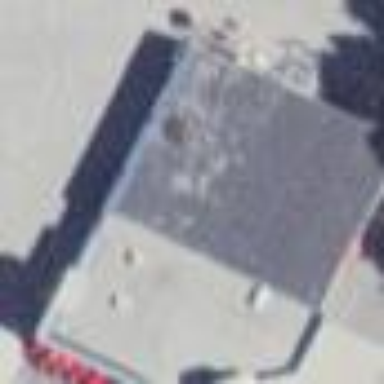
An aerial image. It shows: Retail building that houses motorcycle shop.